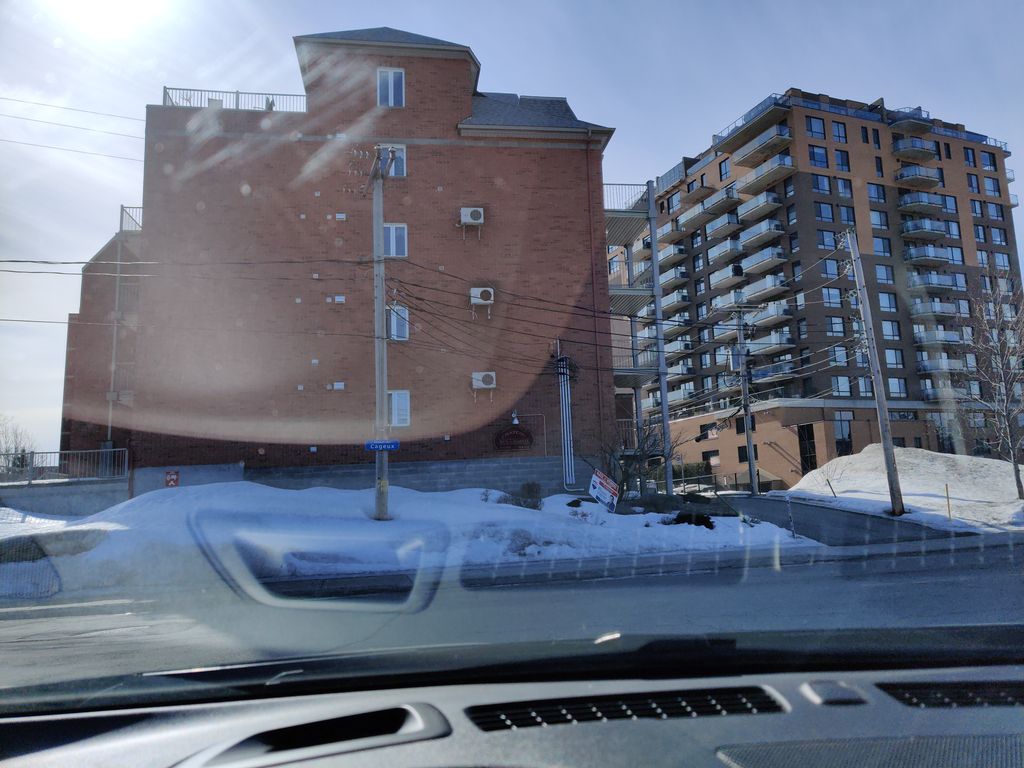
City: montreal